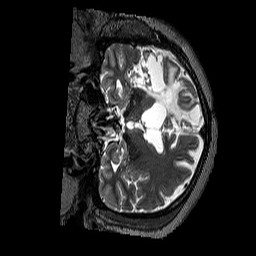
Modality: T2w
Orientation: coronal
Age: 49
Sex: male
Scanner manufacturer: siemens
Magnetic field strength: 3 T
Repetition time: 3.2 s
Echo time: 0.567 s